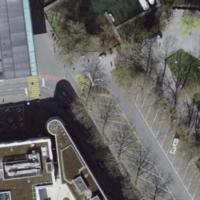
EUNIS habitat code: 55
Species observed at this site:
Corvus corone
Podiceps cristatus
Cirsium arvense
Fulica atra
Passer domesticus
Coloeus monedula
Larus michahellis
Cygnus olor
Erithacus rubecula
Geranium nodosum
Anser anser